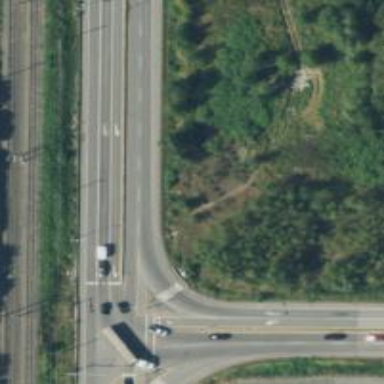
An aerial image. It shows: Asphalt road designated as trunk highway.